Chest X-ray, AP view. Patient: 45 years old, sex F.
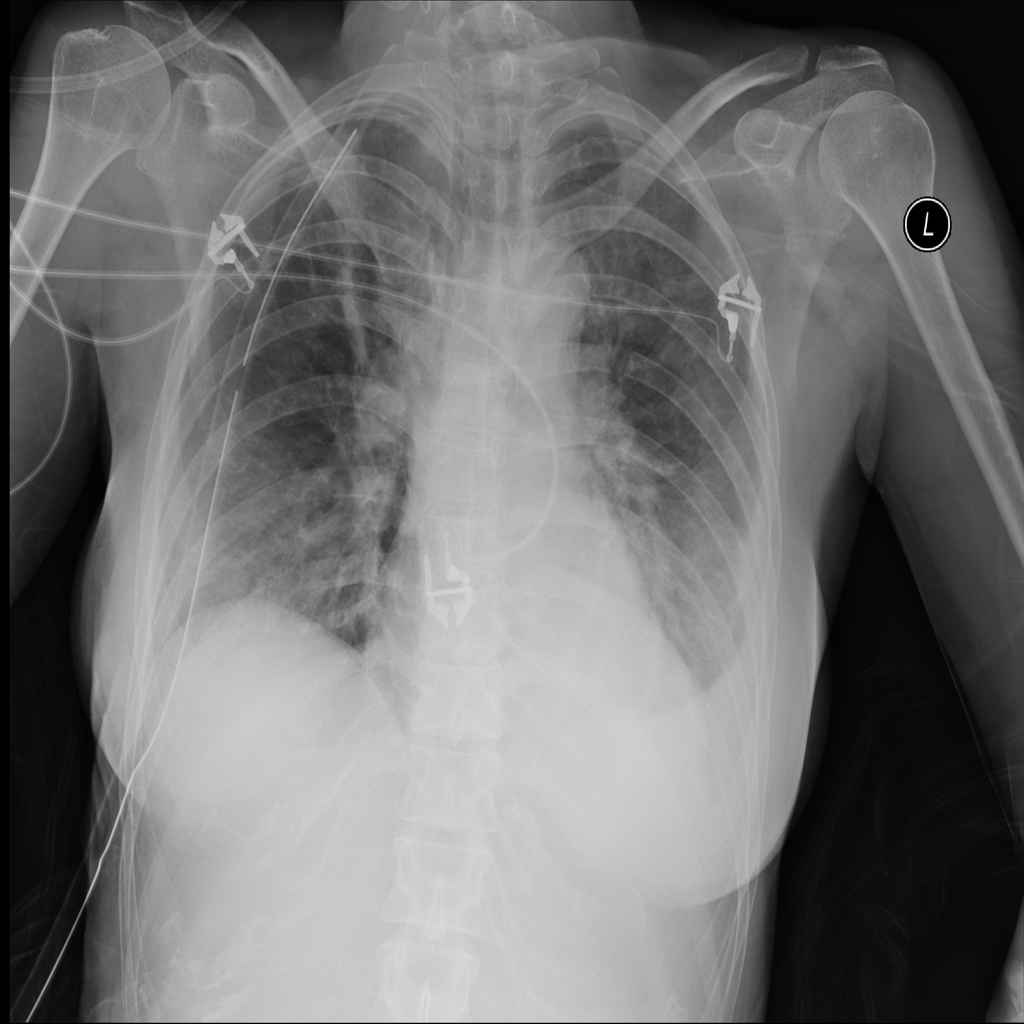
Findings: Consolidation, Effusion, Pneumothorax